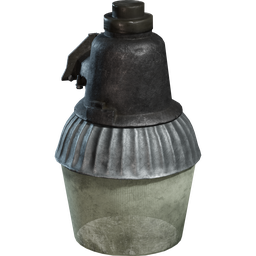
Label: lighting